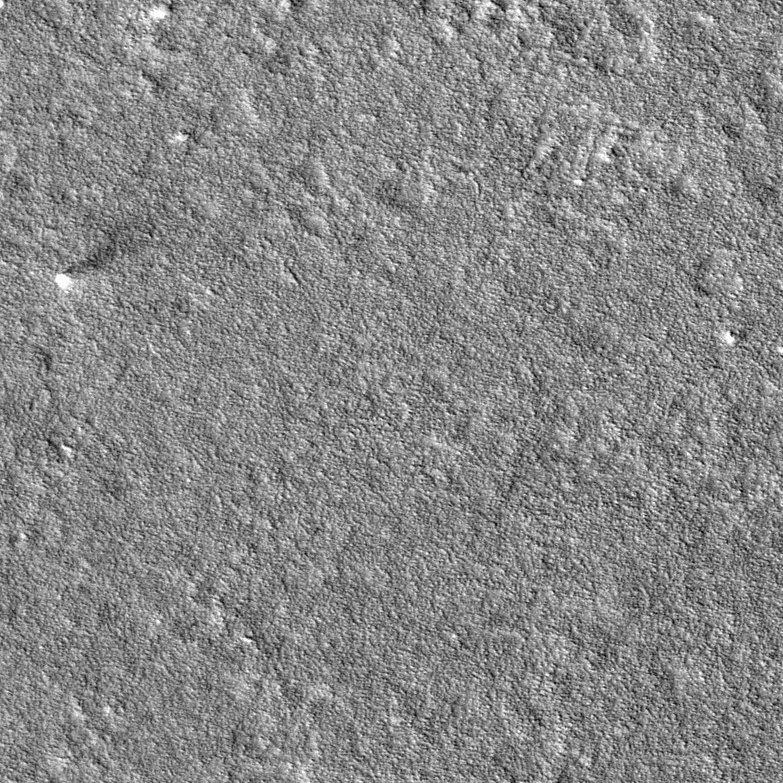
Label: dustdevil